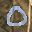
Label: 0